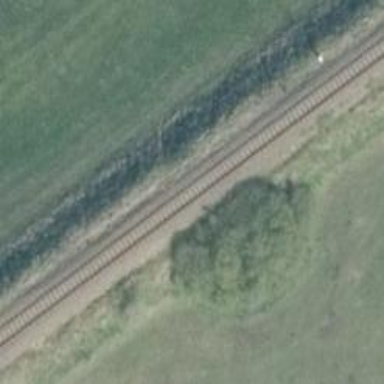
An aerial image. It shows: Railway signal.